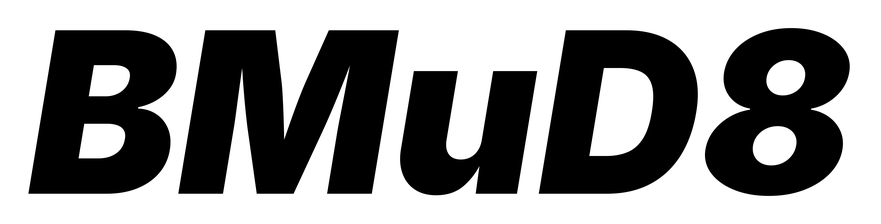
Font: Inter-Italic_Black_Italic